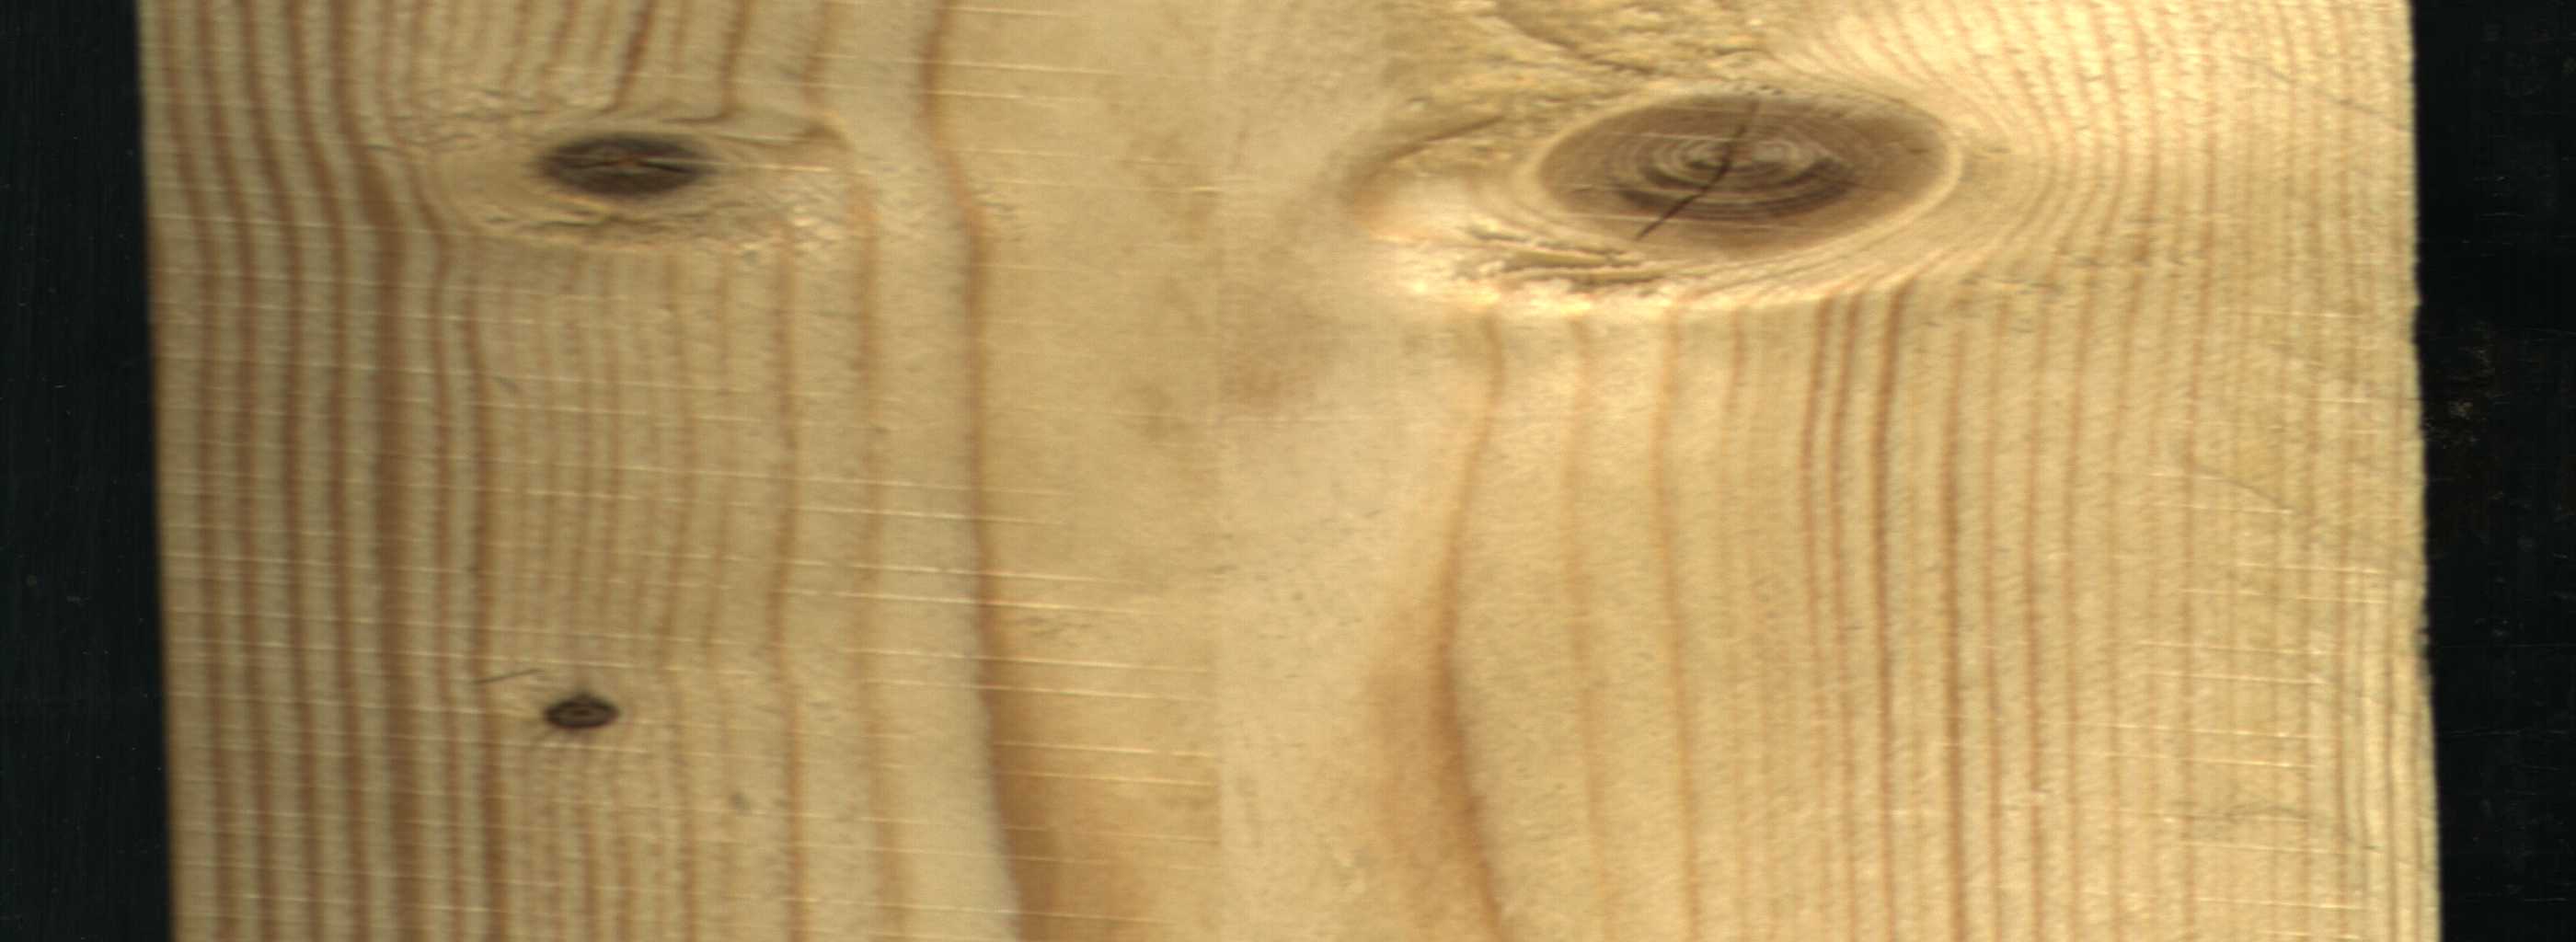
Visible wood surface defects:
knot_with_crack
Dead_Knot
Live_Knot